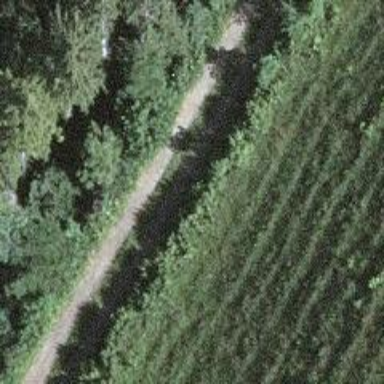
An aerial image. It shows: Track road with grade3 tracktype.